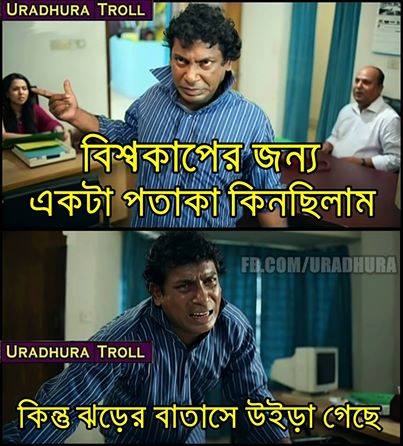
Caption: বিশ্বকাপের জন্য একটা পতাকা কিনছিলাম কিন্তু ঝড়ের বাতাসে উইড়া গেছে
Label: non-hate